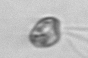
Label: flagellate_morphotype1